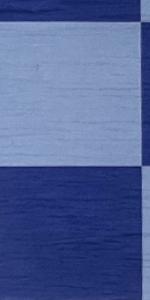
Label: Empty